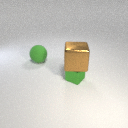
large green rubber sphere to the left of small green metal cube